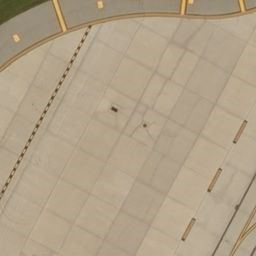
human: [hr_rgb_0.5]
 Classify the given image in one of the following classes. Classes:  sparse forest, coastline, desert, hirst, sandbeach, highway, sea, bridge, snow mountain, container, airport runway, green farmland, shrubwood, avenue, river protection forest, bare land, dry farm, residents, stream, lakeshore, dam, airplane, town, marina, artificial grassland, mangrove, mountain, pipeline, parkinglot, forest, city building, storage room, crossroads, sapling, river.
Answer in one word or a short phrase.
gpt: airport runway